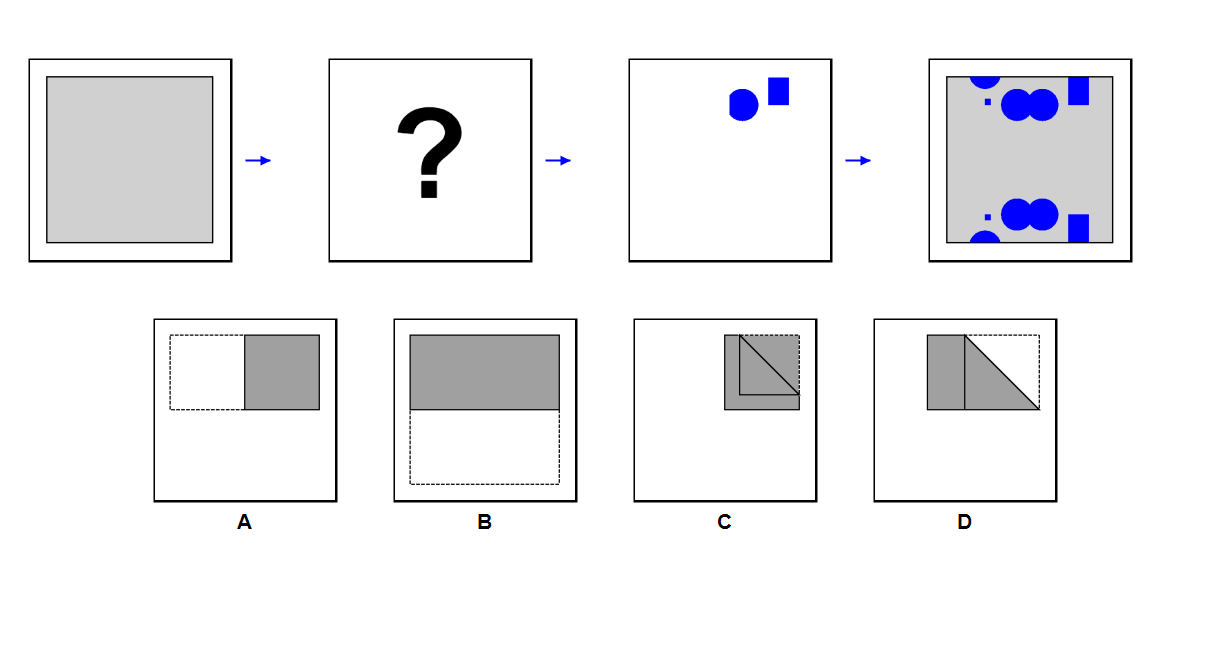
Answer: D